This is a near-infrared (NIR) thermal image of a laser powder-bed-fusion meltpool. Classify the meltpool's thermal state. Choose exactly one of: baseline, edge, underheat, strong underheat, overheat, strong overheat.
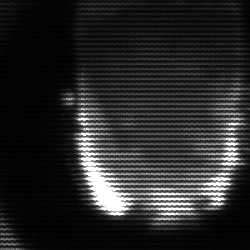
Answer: baseline